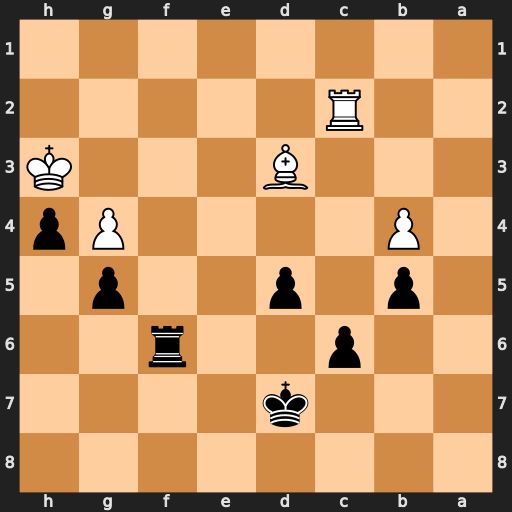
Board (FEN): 8/3k4/2p2r2/1p1p2p1/1P4Pp/3B3K/2R5/8
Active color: b
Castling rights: -
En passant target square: -
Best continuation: Rf3+ Kh2 Rxd3